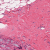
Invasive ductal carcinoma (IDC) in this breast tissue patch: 0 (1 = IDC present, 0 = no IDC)